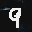
Label: 9